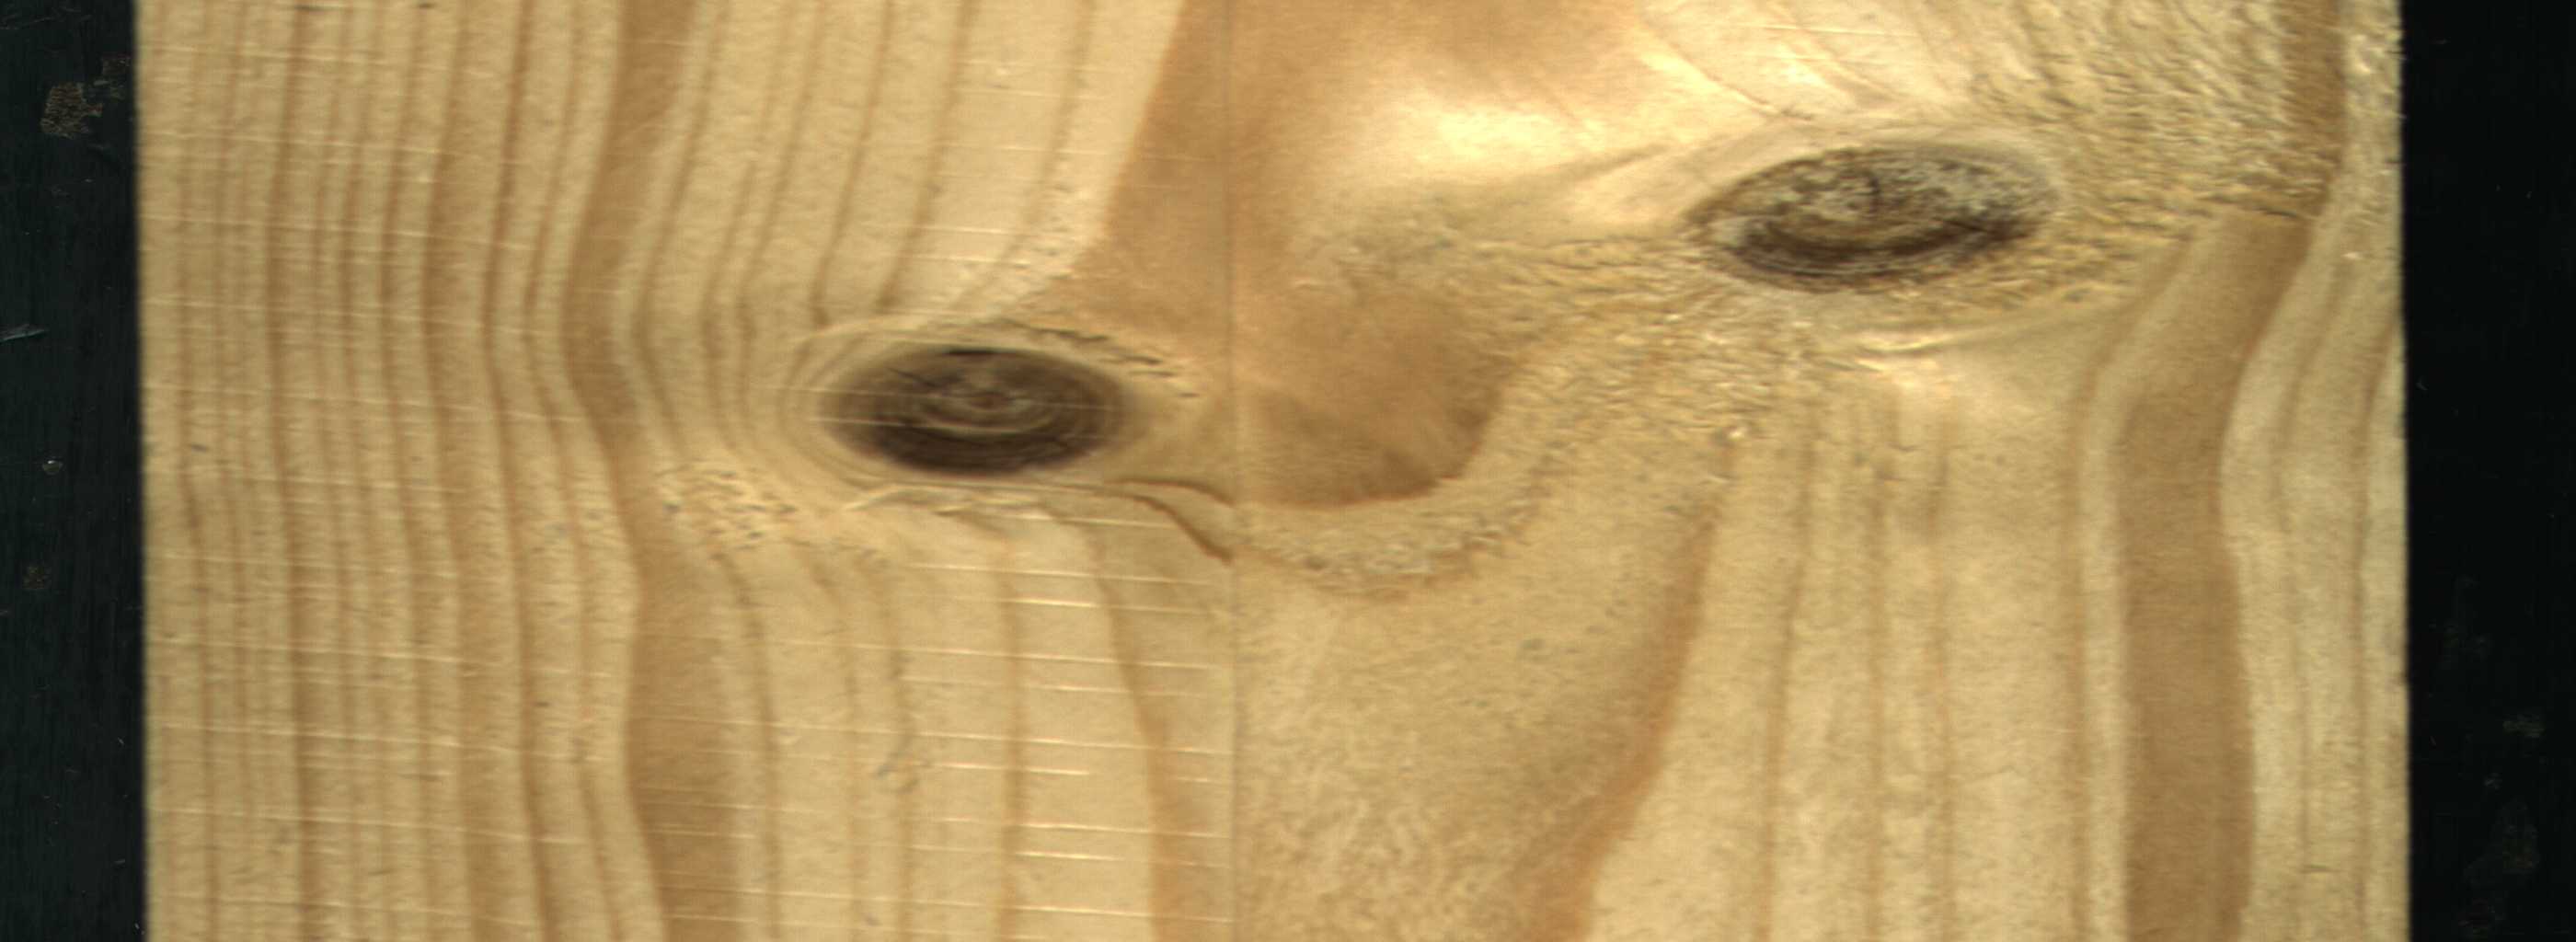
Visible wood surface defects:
Live_Knot
Live_Knot